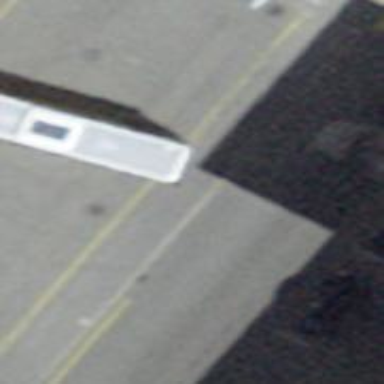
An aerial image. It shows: Bus stop with platform for public transport.